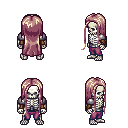
a pixel art fantasy rpg character, male body template, skeleton, steel arm armor, magenta pants, white blonde extra-long hairstyle, leather bracers, four views (front, back, left, right), 2x2 character sprite sheet, small pixel art, hard edges, no anti-aliasing